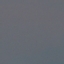
Label: SeaLake